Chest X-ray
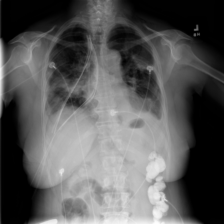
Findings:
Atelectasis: negative
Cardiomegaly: negative
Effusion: positive
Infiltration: negative
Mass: negative
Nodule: negative
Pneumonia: negative
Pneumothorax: negative
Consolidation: positive
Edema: negative
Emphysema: negative
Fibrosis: negative
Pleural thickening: negative
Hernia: negative